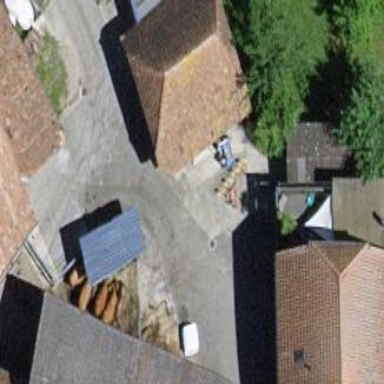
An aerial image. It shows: Barn.